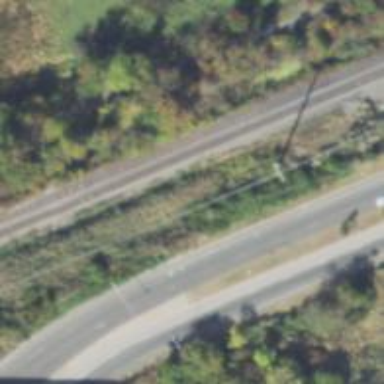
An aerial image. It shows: Abandoned railway siding.